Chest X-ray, AP view. Patient: 55 years old, sex M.
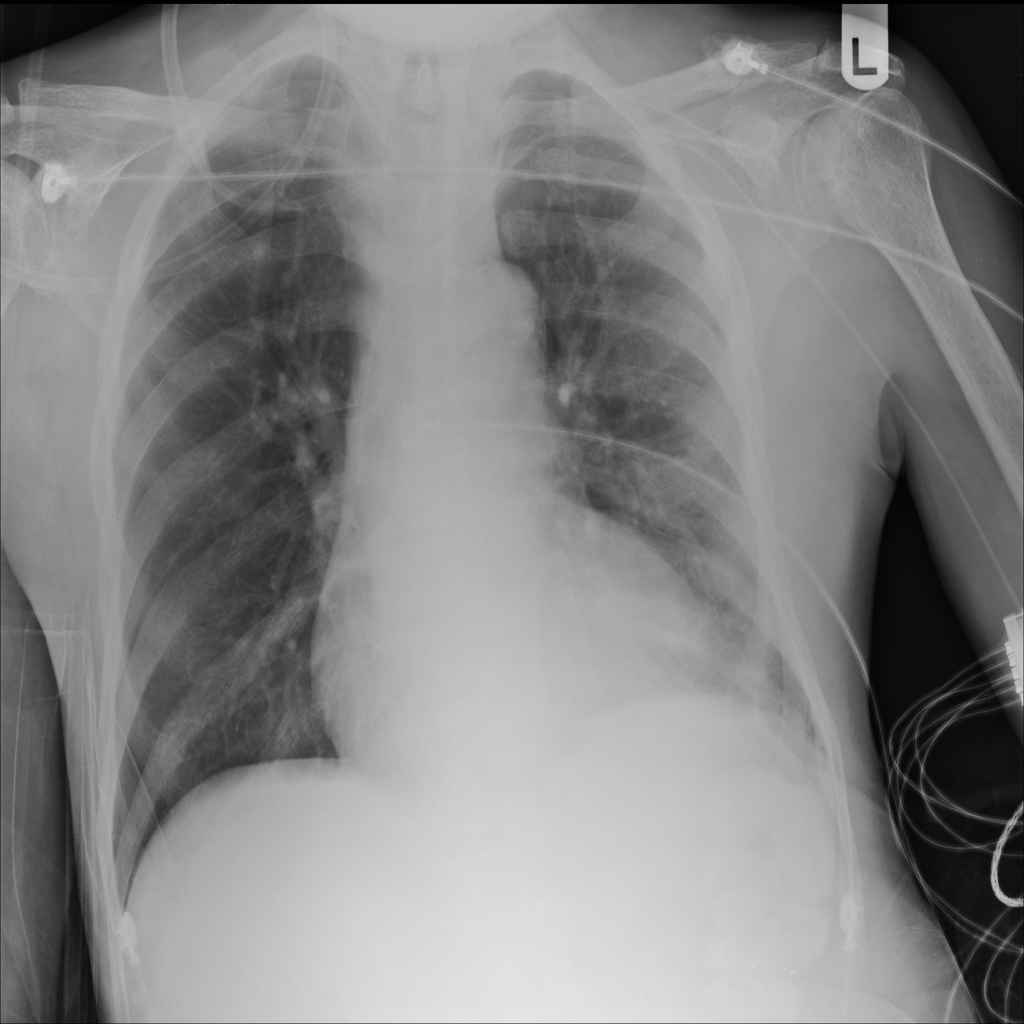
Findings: No Finding